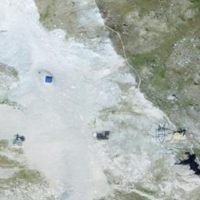
EUNIS habitat code: 31
Species observed at this site:
Aster alpinus